Field crop: maize
Growth stage: 2
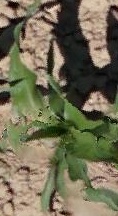
Species: maize